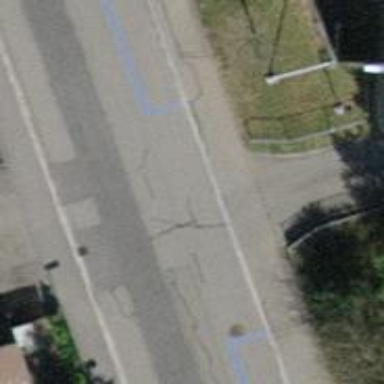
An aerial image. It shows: Residential road with asphalt surface and separate sidewalk.